Field crop: maize
Growth stage: 2
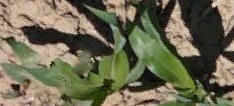
Species: maize